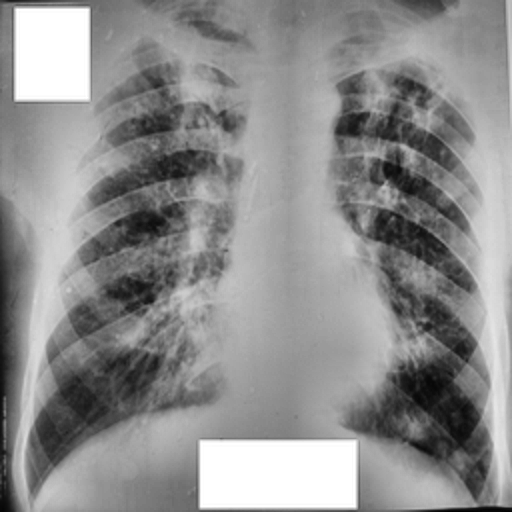
Finding: TUBERCULOSIS